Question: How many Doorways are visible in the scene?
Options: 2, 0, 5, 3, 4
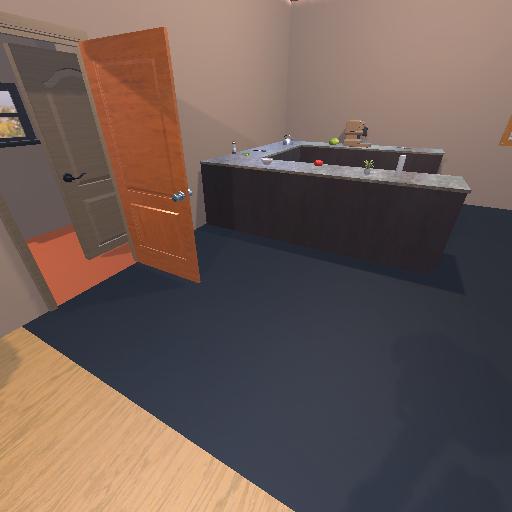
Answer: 2